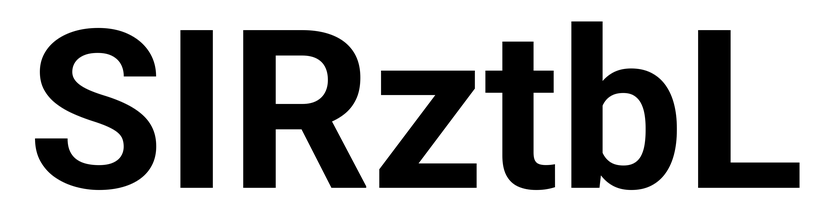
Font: Roboto_Bold